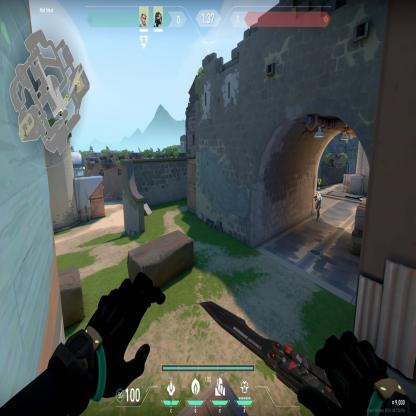
Label: teammate